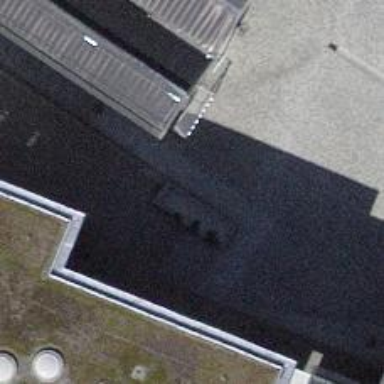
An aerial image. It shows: Fountain.